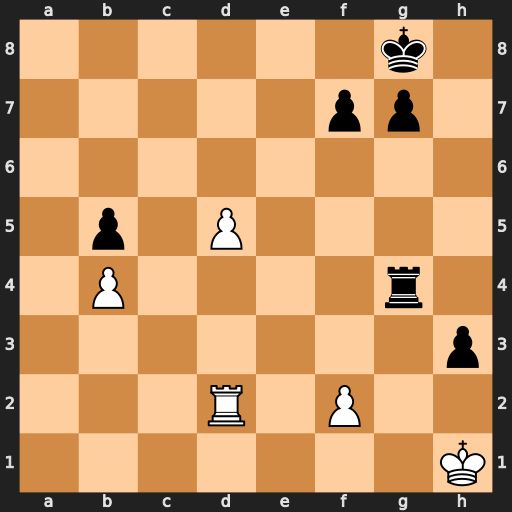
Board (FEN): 6k1/5pp1/8/1p1P4/1P4r1/7p/3R1P2/7K
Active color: w
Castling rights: -
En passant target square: -
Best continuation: d6 Kf8 d7